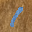
Label: 1